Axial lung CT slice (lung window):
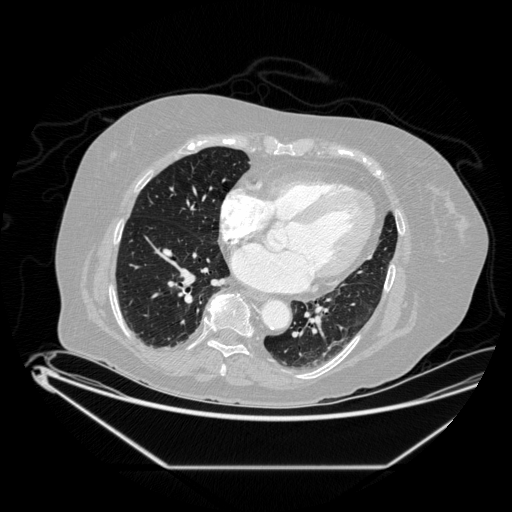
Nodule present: no